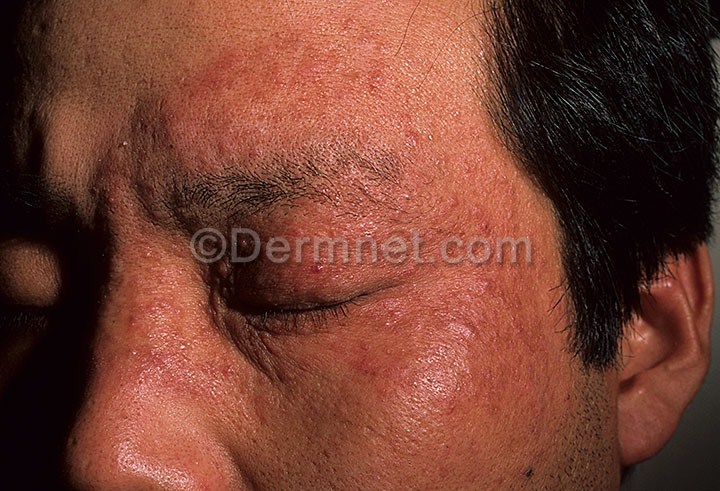
Disease: Tinea Ringworm Candidiasis and other Fungal Infections